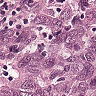
Metastatic tissue present: yes